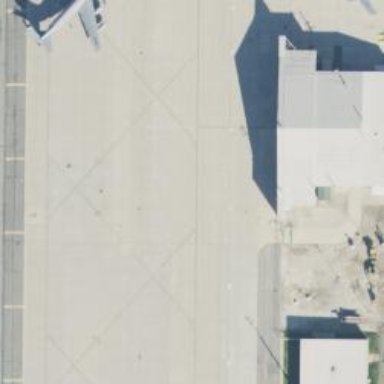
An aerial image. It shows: Image of taxiway at airport.